You are looking at the unprocessed time series of a bearing vibration snapshot. Classify the bearing condition as one of: normal, inner_race, outer_race, ball.
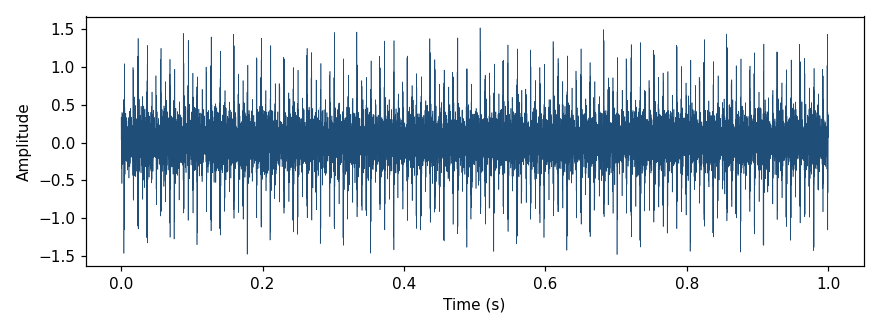
Answer: inner_race